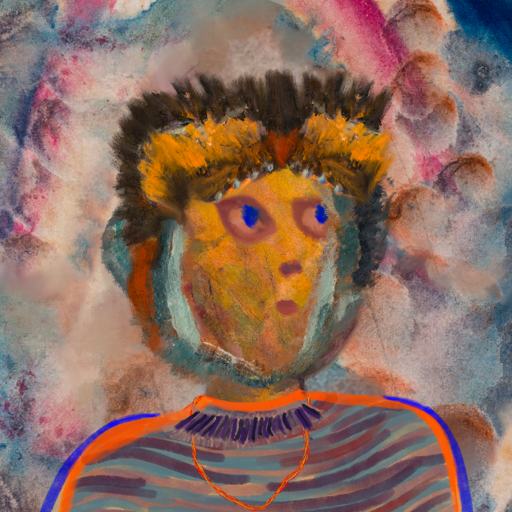
Background: Rupkatha, Head And Neck Side: Gypsy_Mother, Face Side: Mother_And_Son_Mother, Bust: Experience, Hair Side: Boggyland, Head Accessory: Gypsy_Queen, Second Necklace: Gypsy_Mother_2, Necklace: HillGirl, Baby: Blank